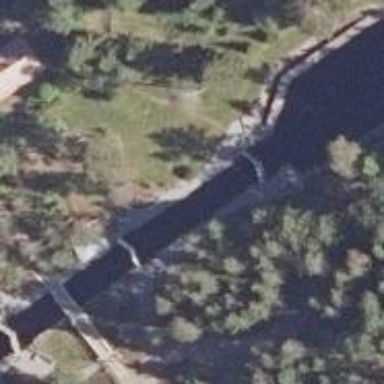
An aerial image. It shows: Lock gate on waterway.